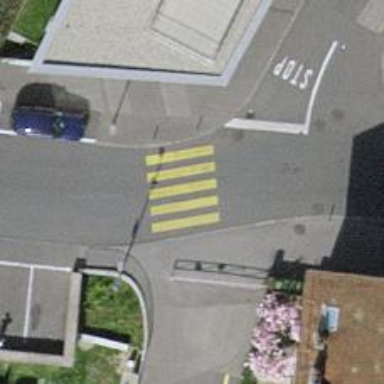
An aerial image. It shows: Uncontrolled zebra crossing on the road.